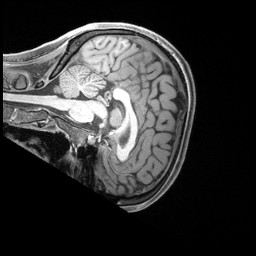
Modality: T1w
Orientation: sagittal
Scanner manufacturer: siemens
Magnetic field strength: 3 T
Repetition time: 2.4 s
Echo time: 0.00228 s